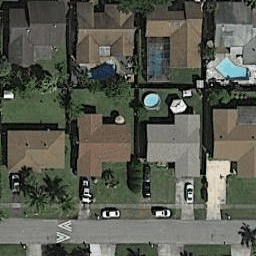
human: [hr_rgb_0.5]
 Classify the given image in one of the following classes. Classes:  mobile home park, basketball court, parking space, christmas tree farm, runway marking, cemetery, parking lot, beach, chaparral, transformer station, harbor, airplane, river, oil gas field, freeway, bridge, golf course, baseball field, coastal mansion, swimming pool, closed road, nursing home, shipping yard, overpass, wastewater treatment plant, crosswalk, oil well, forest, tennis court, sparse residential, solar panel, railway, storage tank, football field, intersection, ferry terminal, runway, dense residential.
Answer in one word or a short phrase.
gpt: dense residential